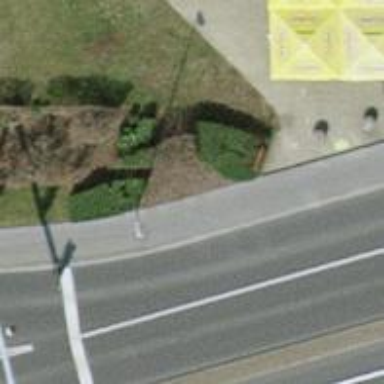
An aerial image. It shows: Hedge barrier.